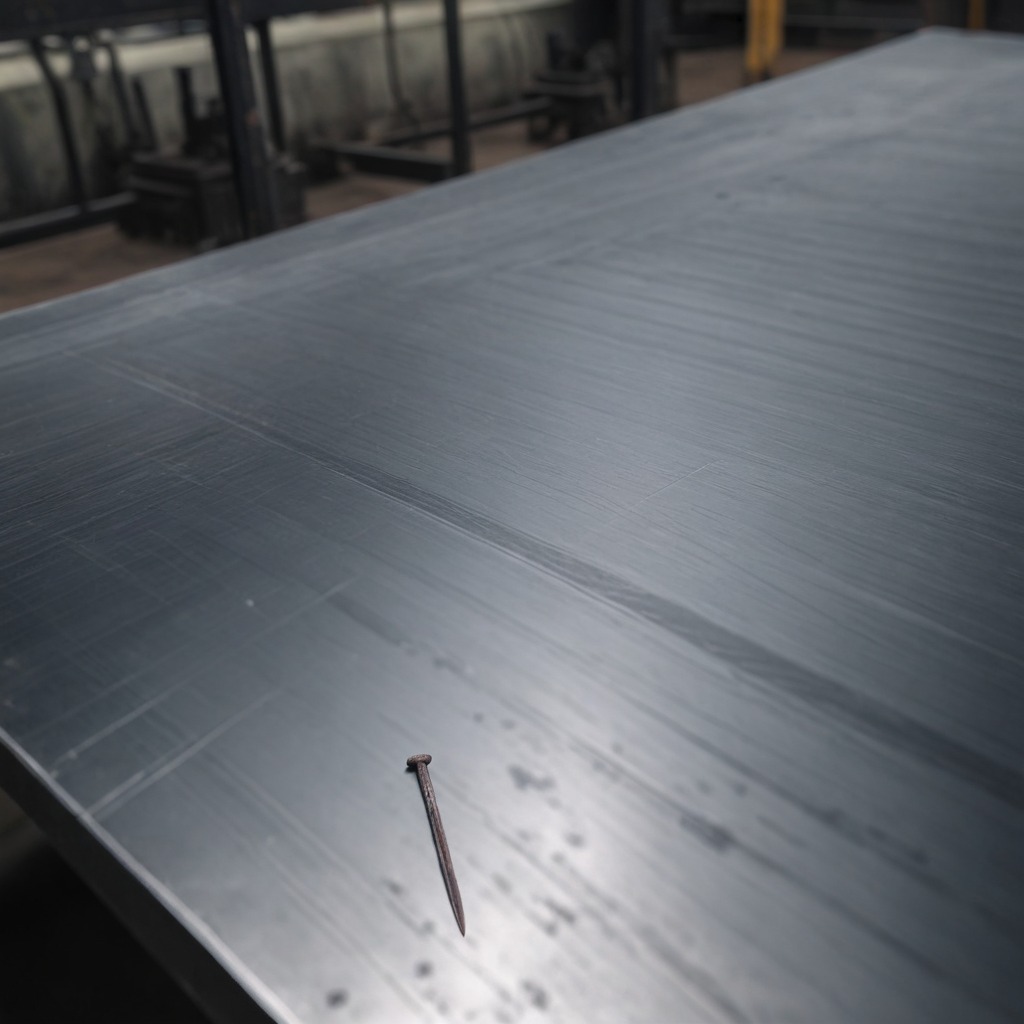
An iron nail is lying on the cold steel table in a mining workshop.